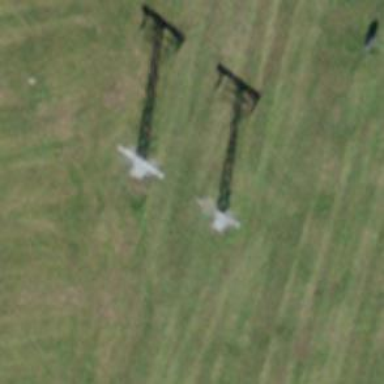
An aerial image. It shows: Pylon for aerialway.